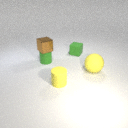
large yellow rubber sphere in front of small green rubber cylinder